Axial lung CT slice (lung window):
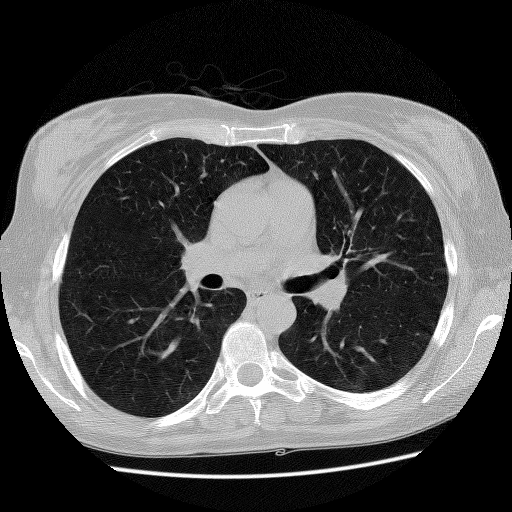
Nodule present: no